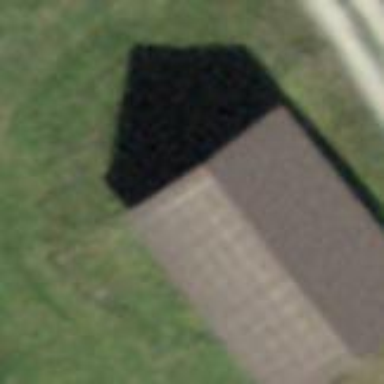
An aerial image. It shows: Farm auxiliary building with gabled roof.